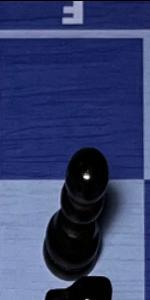
Label: Pawn_Black